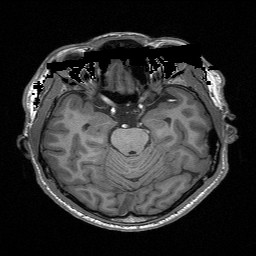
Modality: T1w
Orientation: coronal